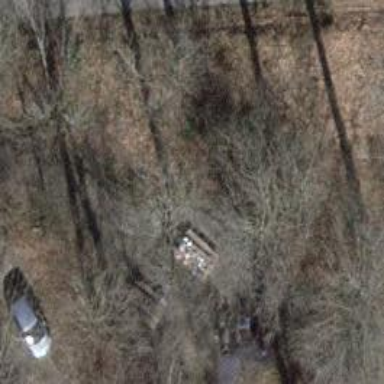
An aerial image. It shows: Picnic site with BBQ amenities available.